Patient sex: F
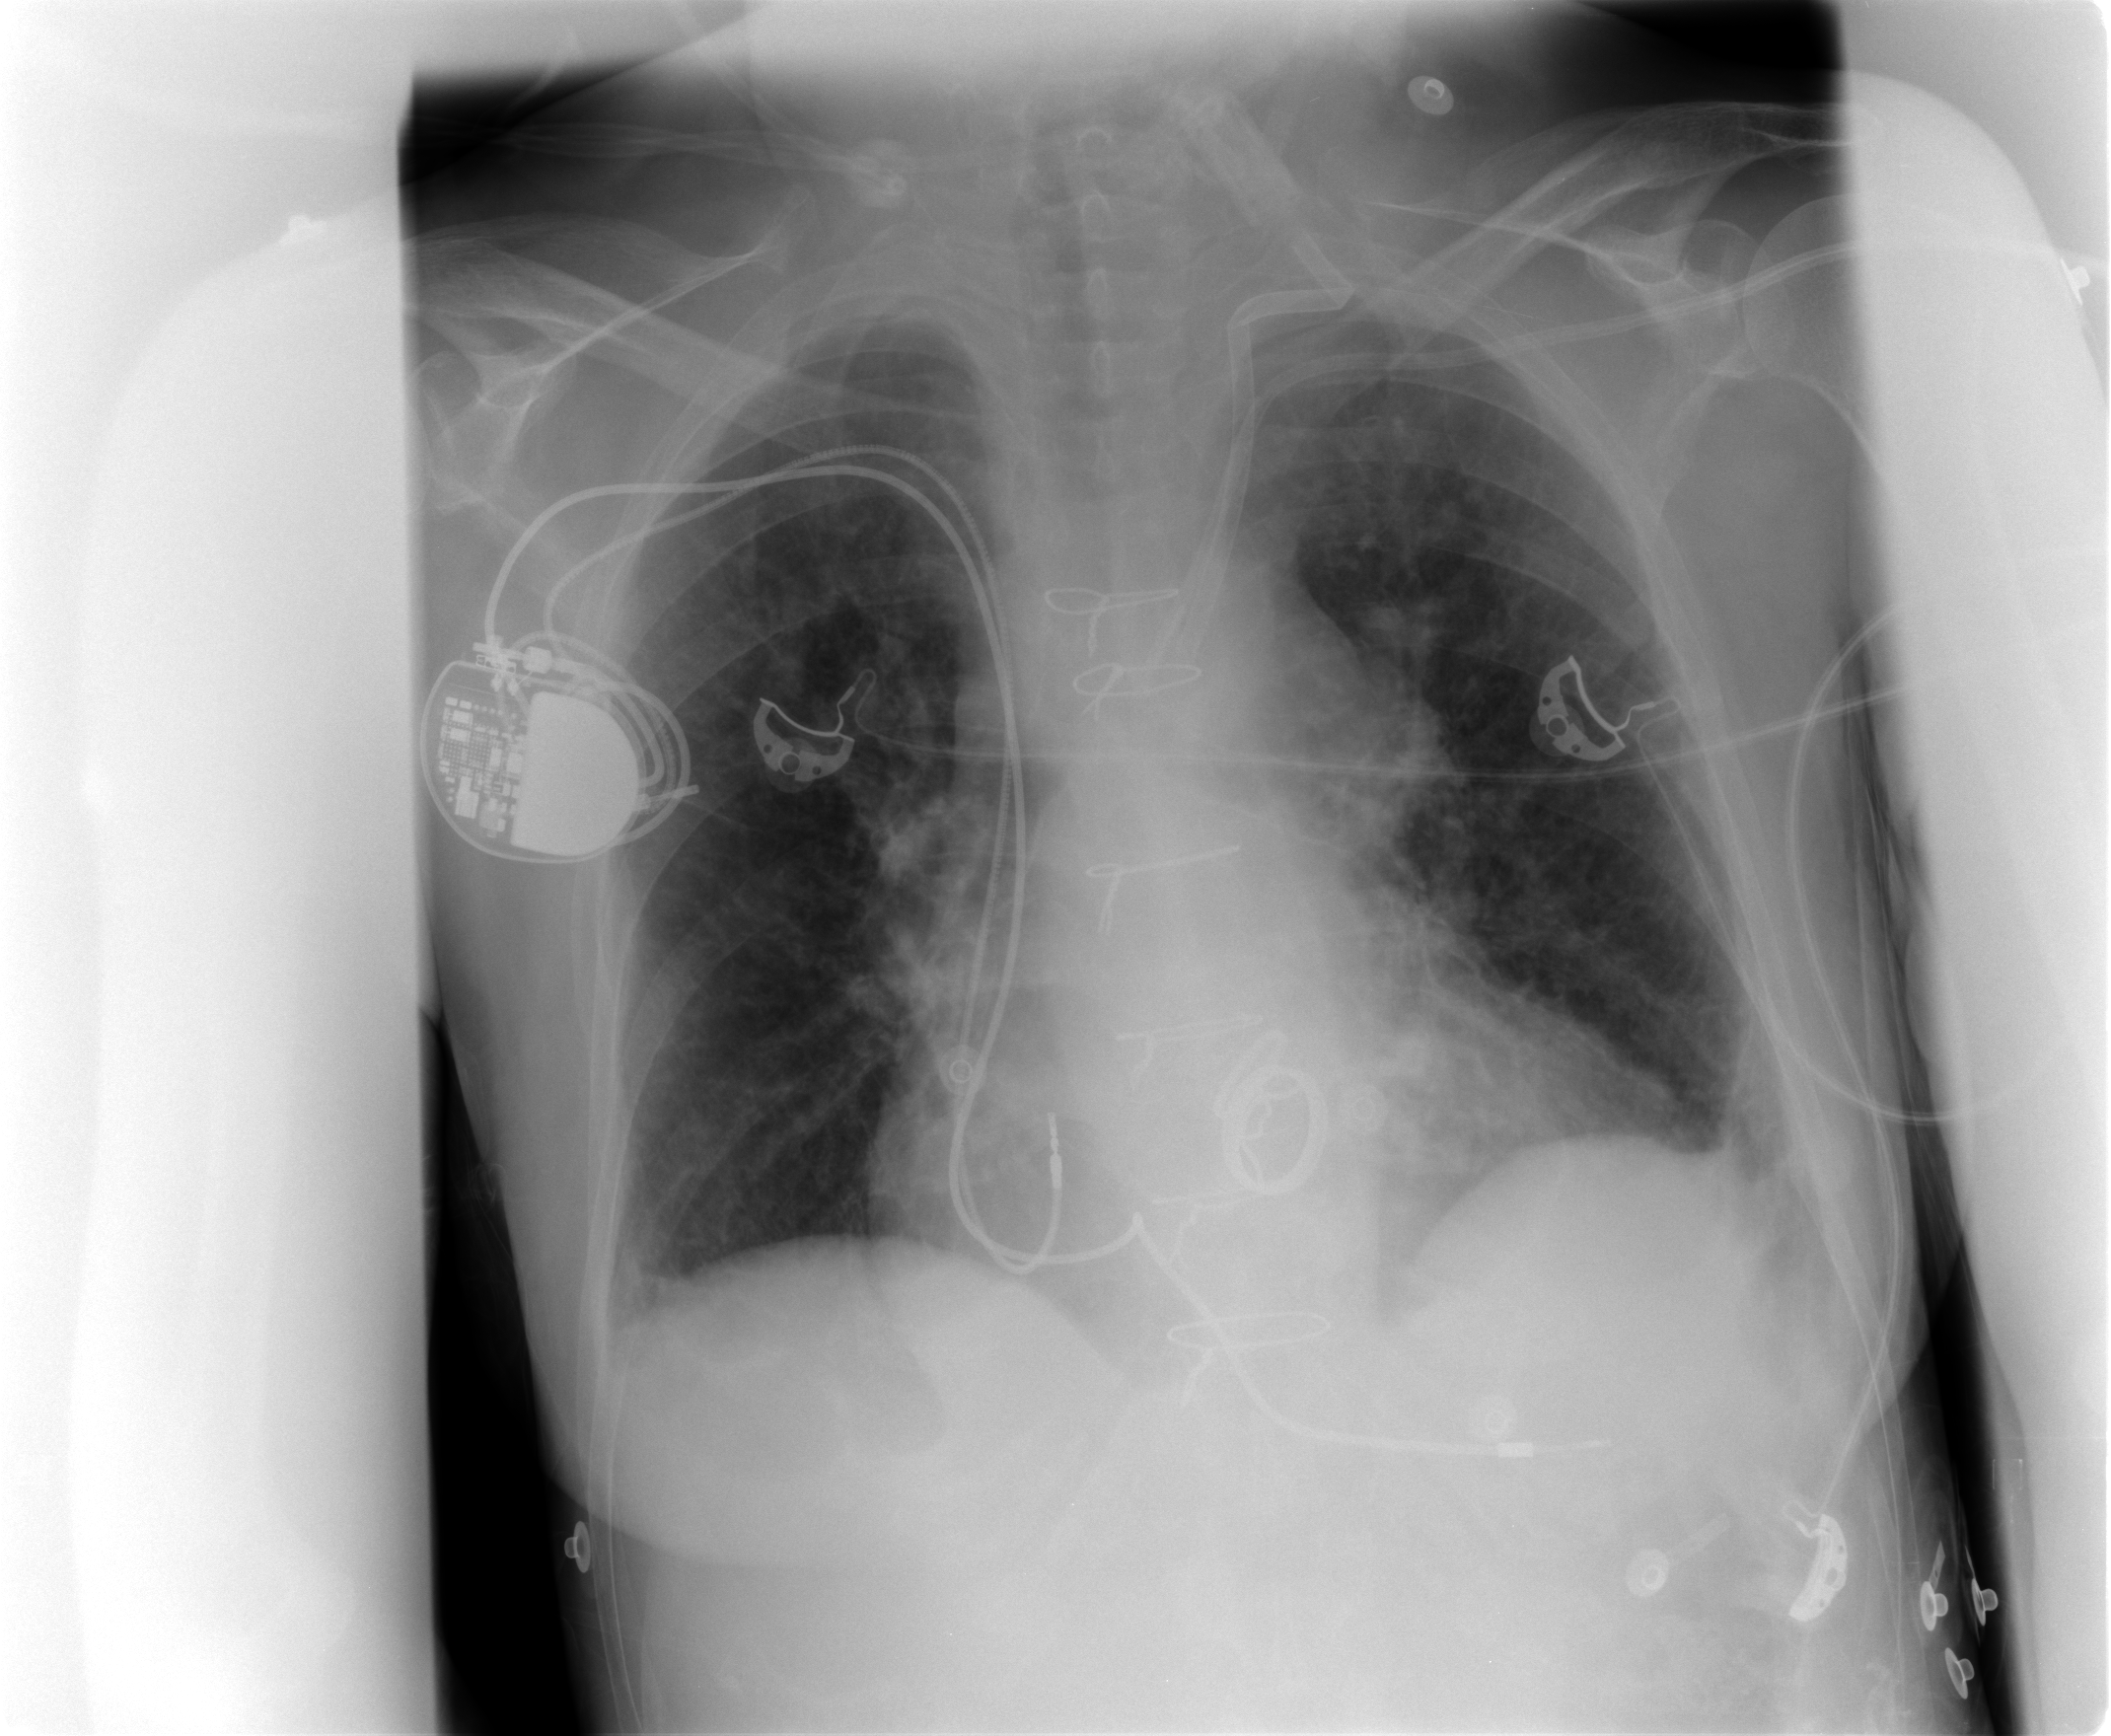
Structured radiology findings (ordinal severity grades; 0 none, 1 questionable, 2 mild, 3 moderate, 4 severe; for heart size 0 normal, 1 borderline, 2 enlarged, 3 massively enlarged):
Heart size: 2
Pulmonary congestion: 1
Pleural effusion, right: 0
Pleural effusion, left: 0
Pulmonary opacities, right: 0
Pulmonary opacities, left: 0
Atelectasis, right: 2
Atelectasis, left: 2